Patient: sex F, age 71
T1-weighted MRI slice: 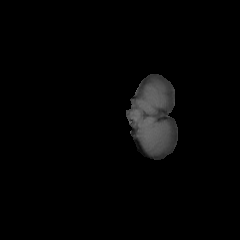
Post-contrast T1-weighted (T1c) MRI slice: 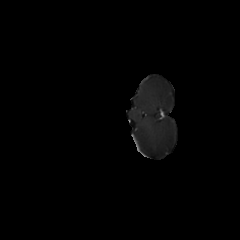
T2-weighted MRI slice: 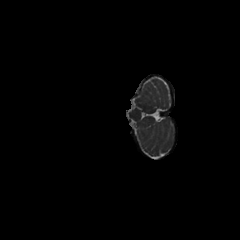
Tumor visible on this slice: no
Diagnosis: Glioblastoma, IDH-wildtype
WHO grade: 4